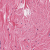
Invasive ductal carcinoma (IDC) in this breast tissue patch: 0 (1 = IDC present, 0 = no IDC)